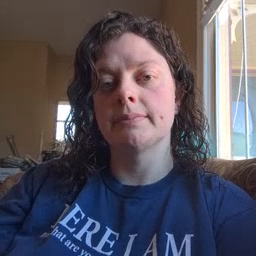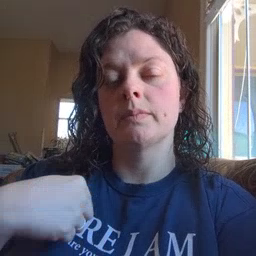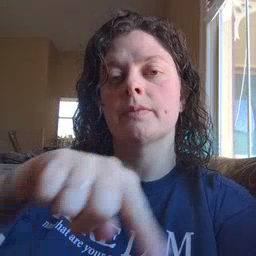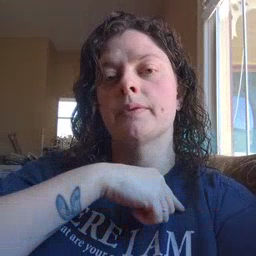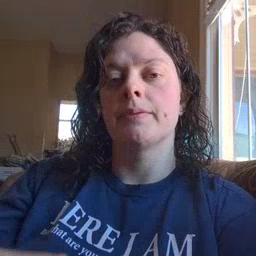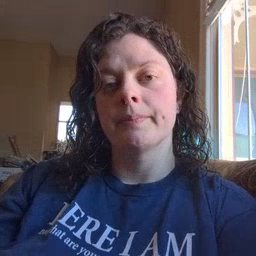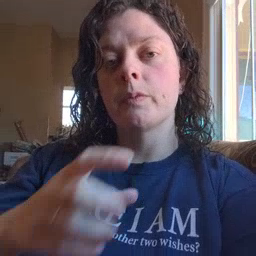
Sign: weus